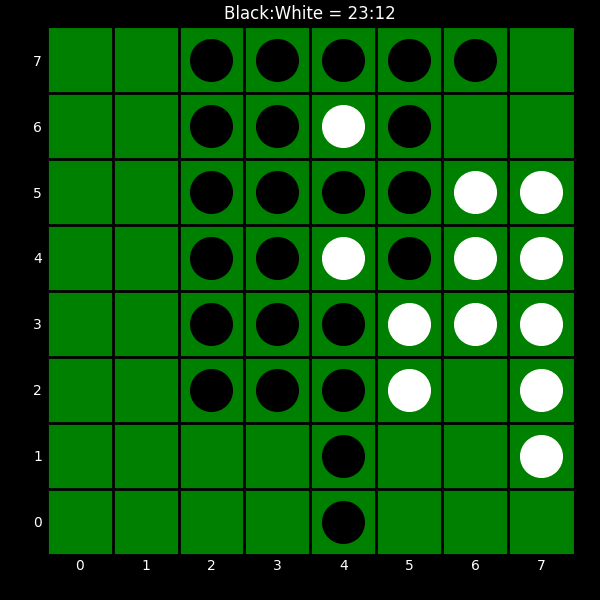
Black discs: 23
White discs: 12